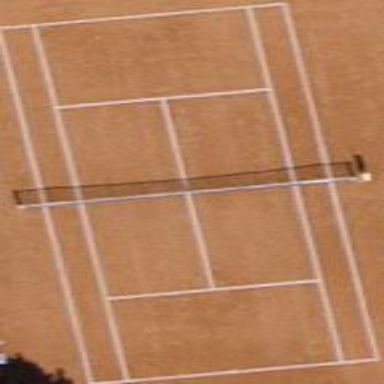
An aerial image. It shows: Tennis court on pitch.